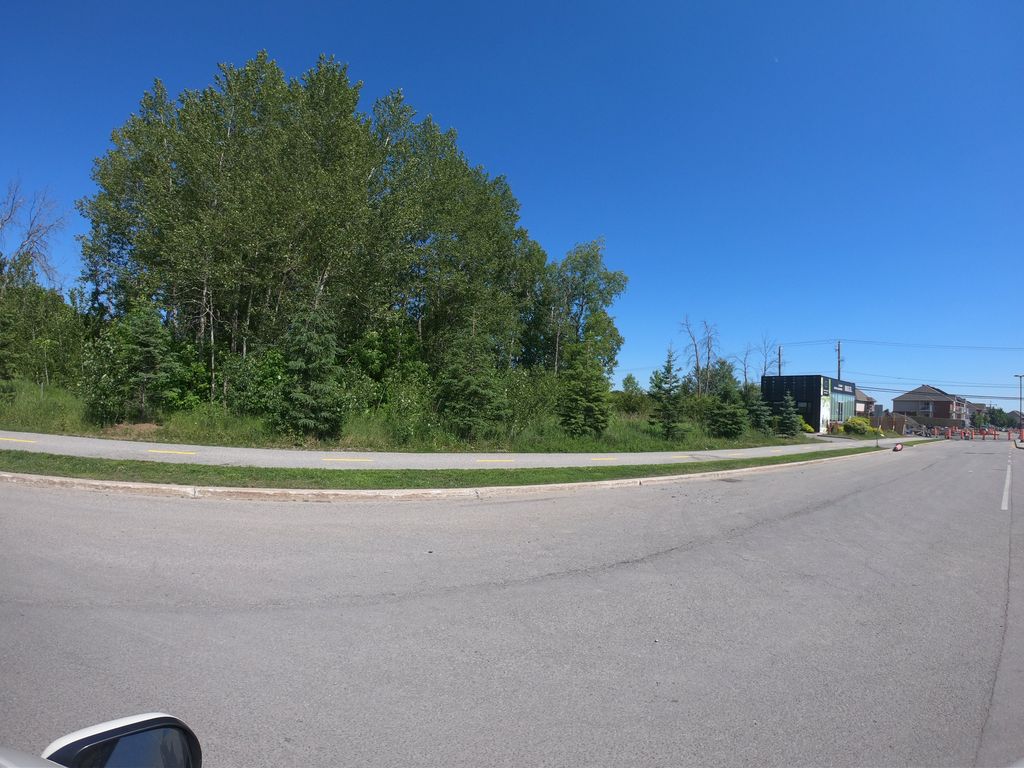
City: ottawa-gatineau